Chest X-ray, PA view. Patient: 28 years old, sex M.
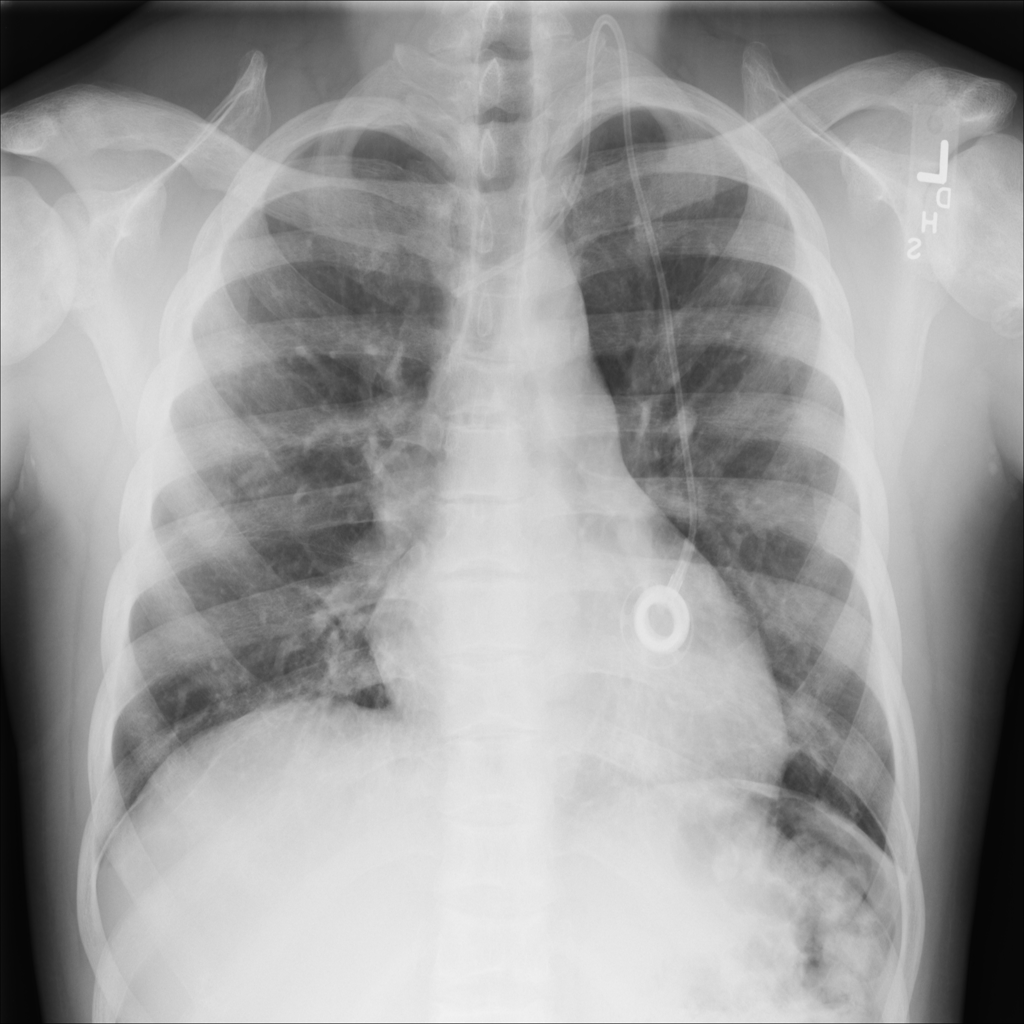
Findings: Infiltration